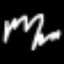
Label: squiggle